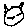
Label: cat